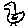
Label: bird